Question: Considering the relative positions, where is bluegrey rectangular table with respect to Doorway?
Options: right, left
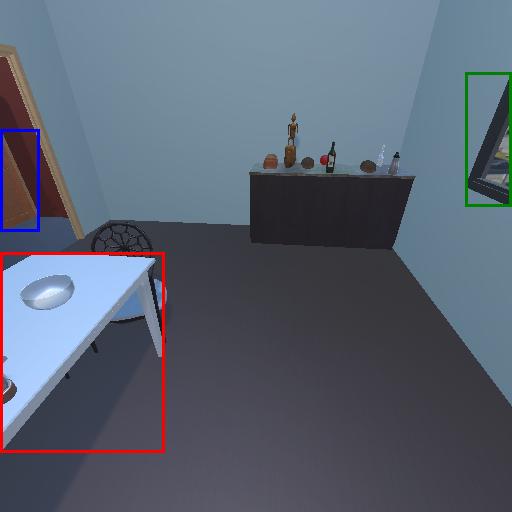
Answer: right